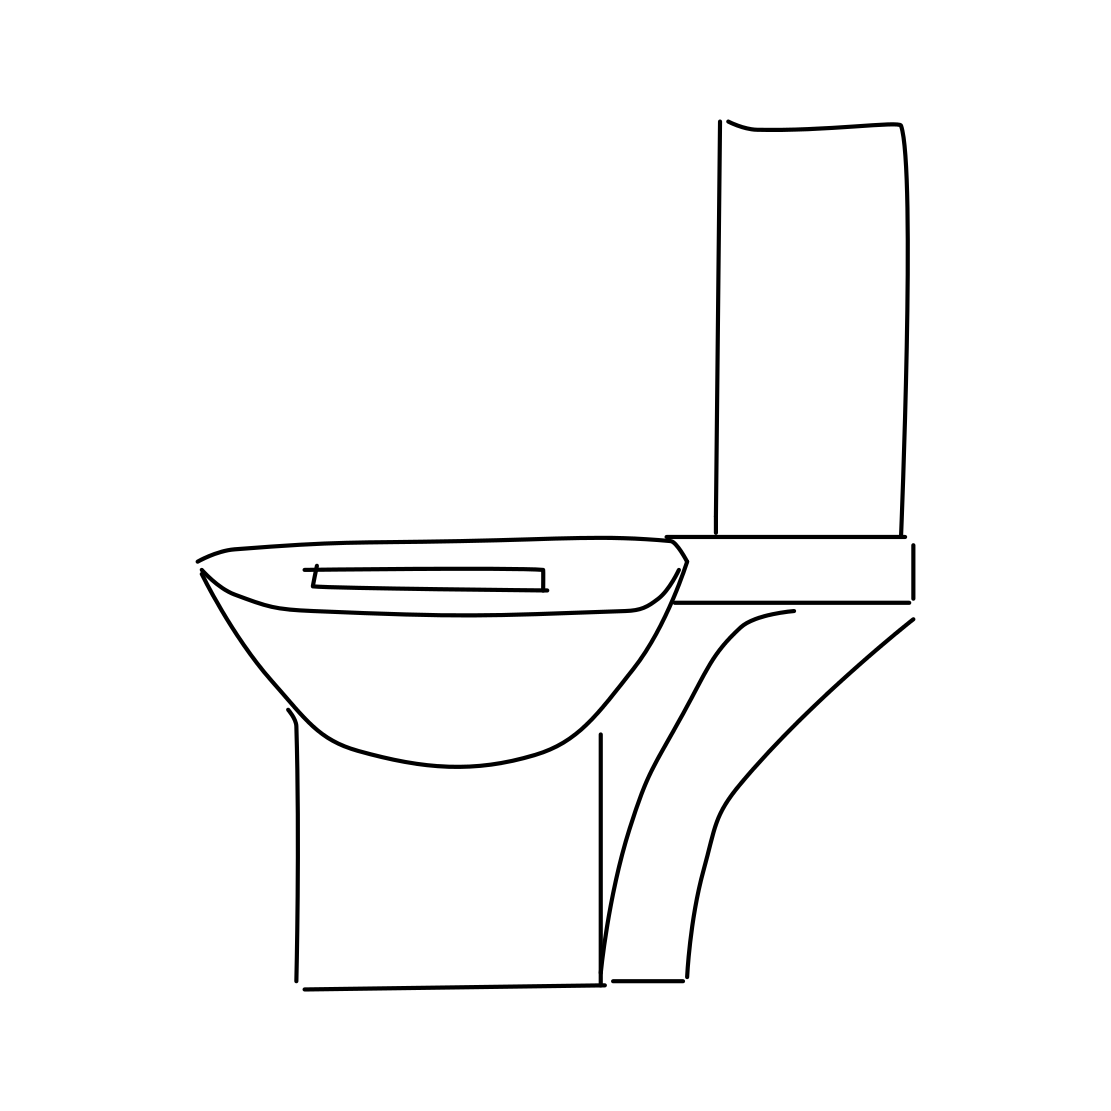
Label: toilet